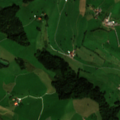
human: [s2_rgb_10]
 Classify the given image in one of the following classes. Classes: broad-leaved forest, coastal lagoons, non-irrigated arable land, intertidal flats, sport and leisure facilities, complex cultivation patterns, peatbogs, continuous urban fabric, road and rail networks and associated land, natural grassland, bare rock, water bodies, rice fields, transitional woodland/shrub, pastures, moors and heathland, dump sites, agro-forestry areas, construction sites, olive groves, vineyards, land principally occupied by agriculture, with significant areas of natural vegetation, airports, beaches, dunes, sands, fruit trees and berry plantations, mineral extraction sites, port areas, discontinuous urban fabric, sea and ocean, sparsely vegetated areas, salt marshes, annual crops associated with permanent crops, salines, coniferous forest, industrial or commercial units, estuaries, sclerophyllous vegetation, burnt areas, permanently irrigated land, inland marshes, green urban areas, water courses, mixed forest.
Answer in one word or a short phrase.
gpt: complex cultivation patterns, mixed forest